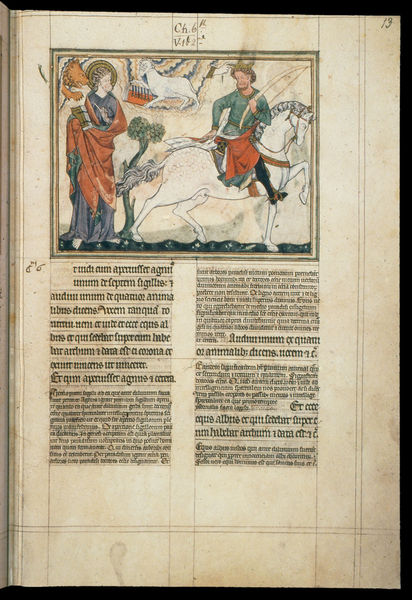
Titel: Douce Apokalypse (Apokalypse in französischer und lateinischer Prosa mit französischen und lateinischen Glossen)
Institution: Oxford, Bodleian Library
Schlagwörter: baum, himmel, mann, umhang, mensch, stehen, bild, pferd, reiter, sattel, schrift, bogen, spalten, lamm, buch, text, schimmel, heiliger, handschrift, latein, buchmalerei, ekrone, haueillustration, pferdkrone